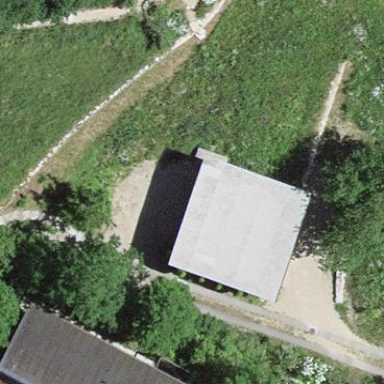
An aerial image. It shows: Rural barn.